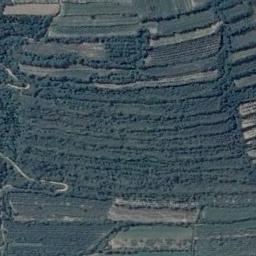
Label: terrace